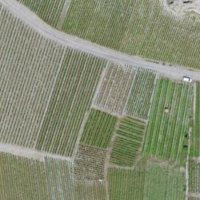
EUNIS habitat code: 40
Species observed at this site:
Phoenicurus ochruros
Lasiommata maera
Monticola solitarius
Ptyonoprogne rupestris